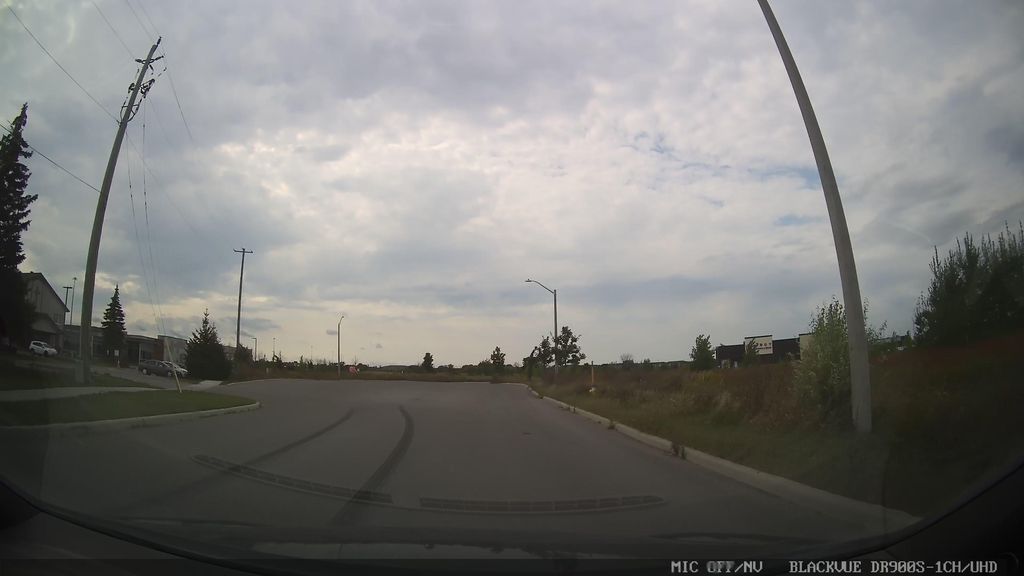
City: ottawa-gatineau